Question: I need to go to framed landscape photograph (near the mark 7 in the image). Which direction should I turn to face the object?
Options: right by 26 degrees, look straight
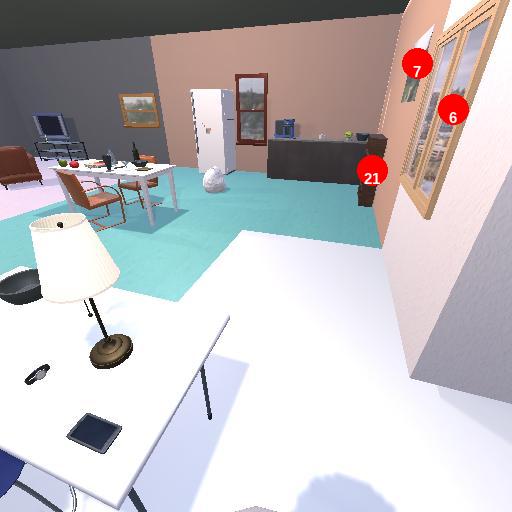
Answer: right by 26 degrees